Aerial crown-view tile of a tropical tree (Barro Colorado Island, Panama), acquired 20240716:
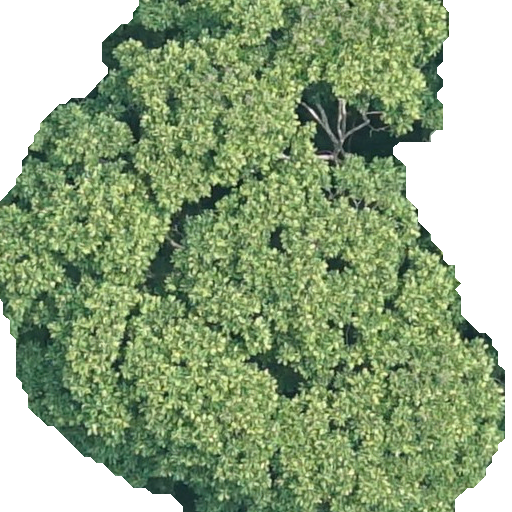
Species: Dipteryx oleifera
GBIF accepted scientific name: Dipteryx oleifera
Crown area: 385.517 m²